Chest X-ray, PA view. Patient: 21 years old, sex F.
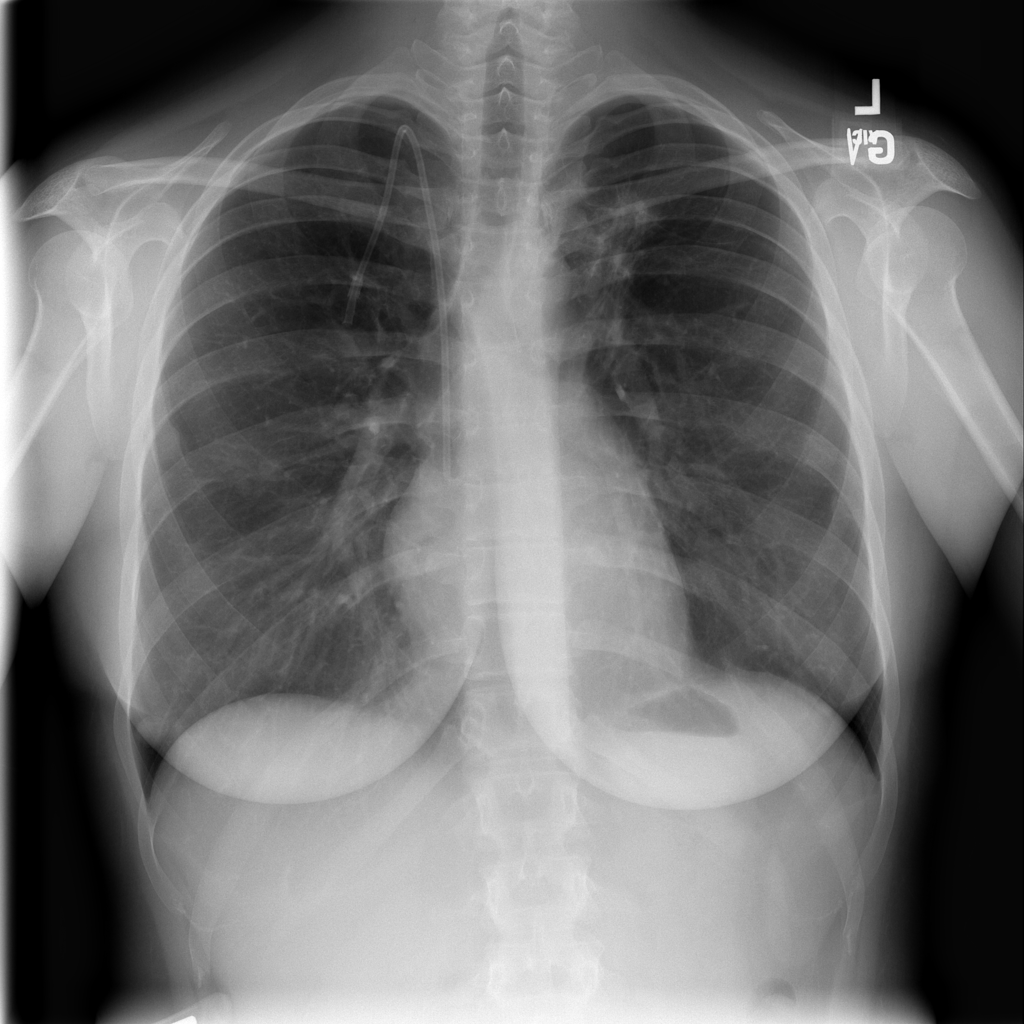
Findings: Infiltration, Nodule